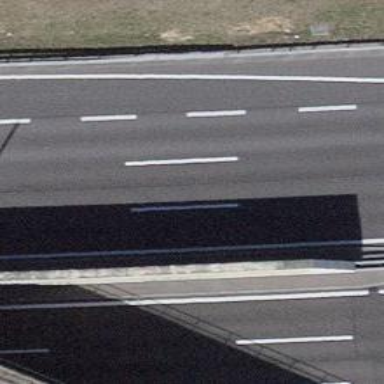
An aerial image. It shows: Asphalt motorway.